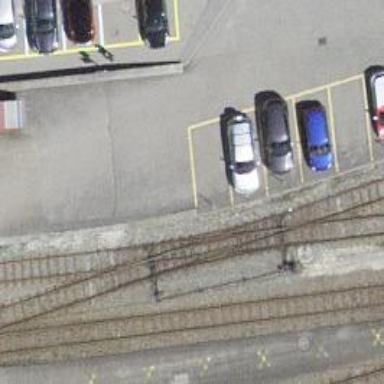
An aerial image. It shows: Car-sharing service available at this location.